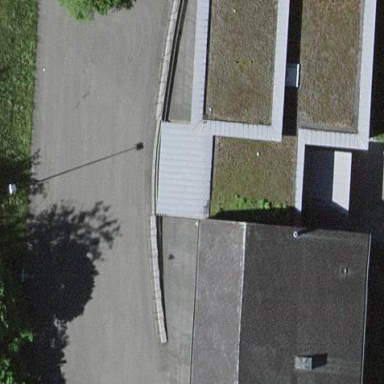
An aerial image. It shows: School building.